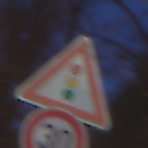
Verkehrszeichen: Lichtzeichenanlage
Zusatzzeichen unten: Geschwindigkeit30
Umgebung: Outdoor, Urban
Tageszeit: Night
Wetter: Clear
Licht: Artificial
Jahreszeit: NotSpecified
Kontrast: HighContrast